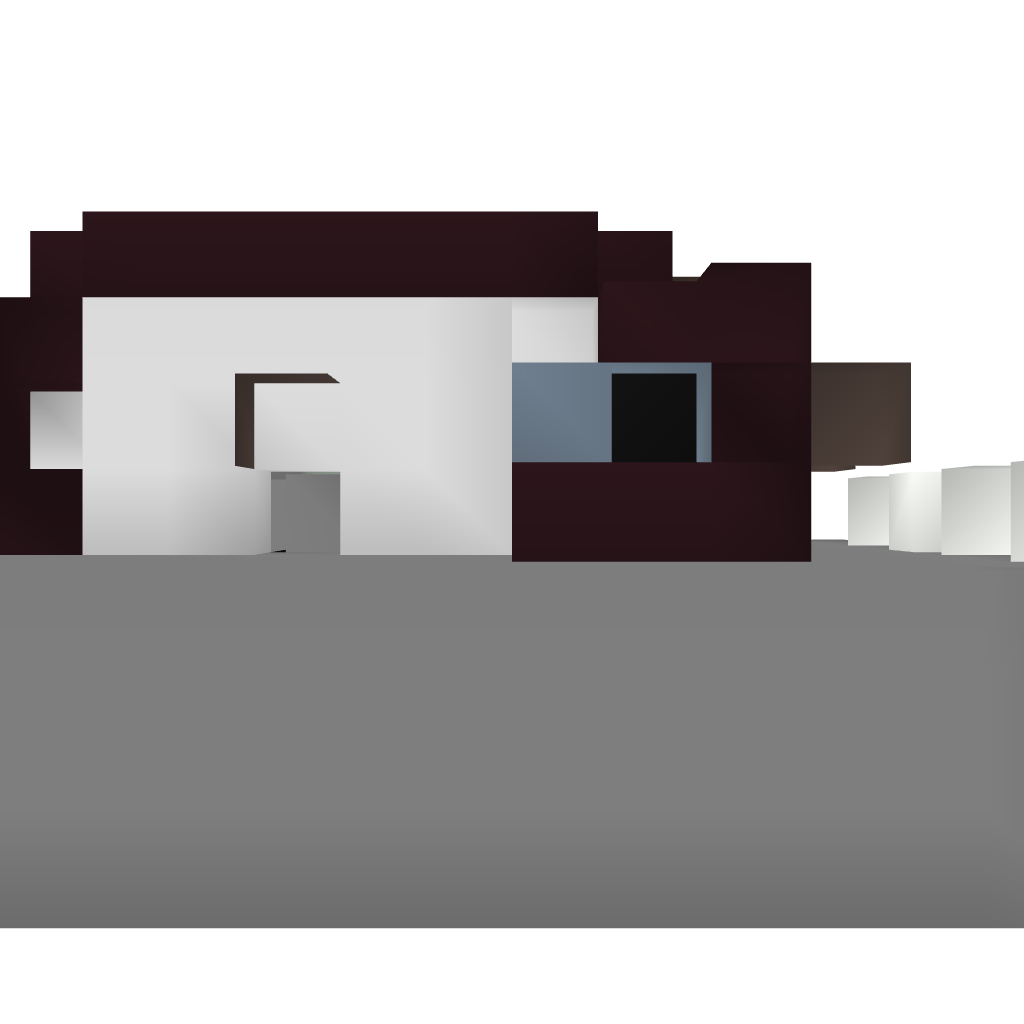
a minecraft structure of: Black Jack game